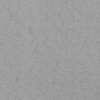
Atmospheric dust classification: not_dusty